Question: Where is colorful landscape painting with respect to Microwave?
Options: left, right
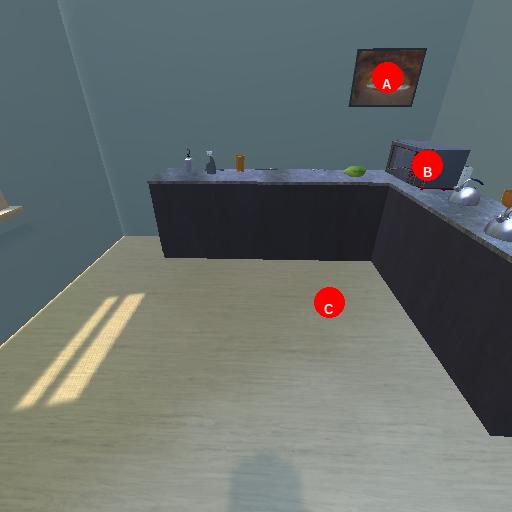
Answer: left